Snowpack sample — Buffalo Mountain, Silverthorne, Colorado, USA (1/25/25, 10:11 AM MST)
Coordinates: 39.6222, -106.1139
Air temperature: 22 °F
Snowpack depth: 110 cm
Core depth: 10 cm
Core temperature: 46.4 °F
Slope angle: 12°, slope face: 102°
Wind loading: high
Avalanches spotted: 0
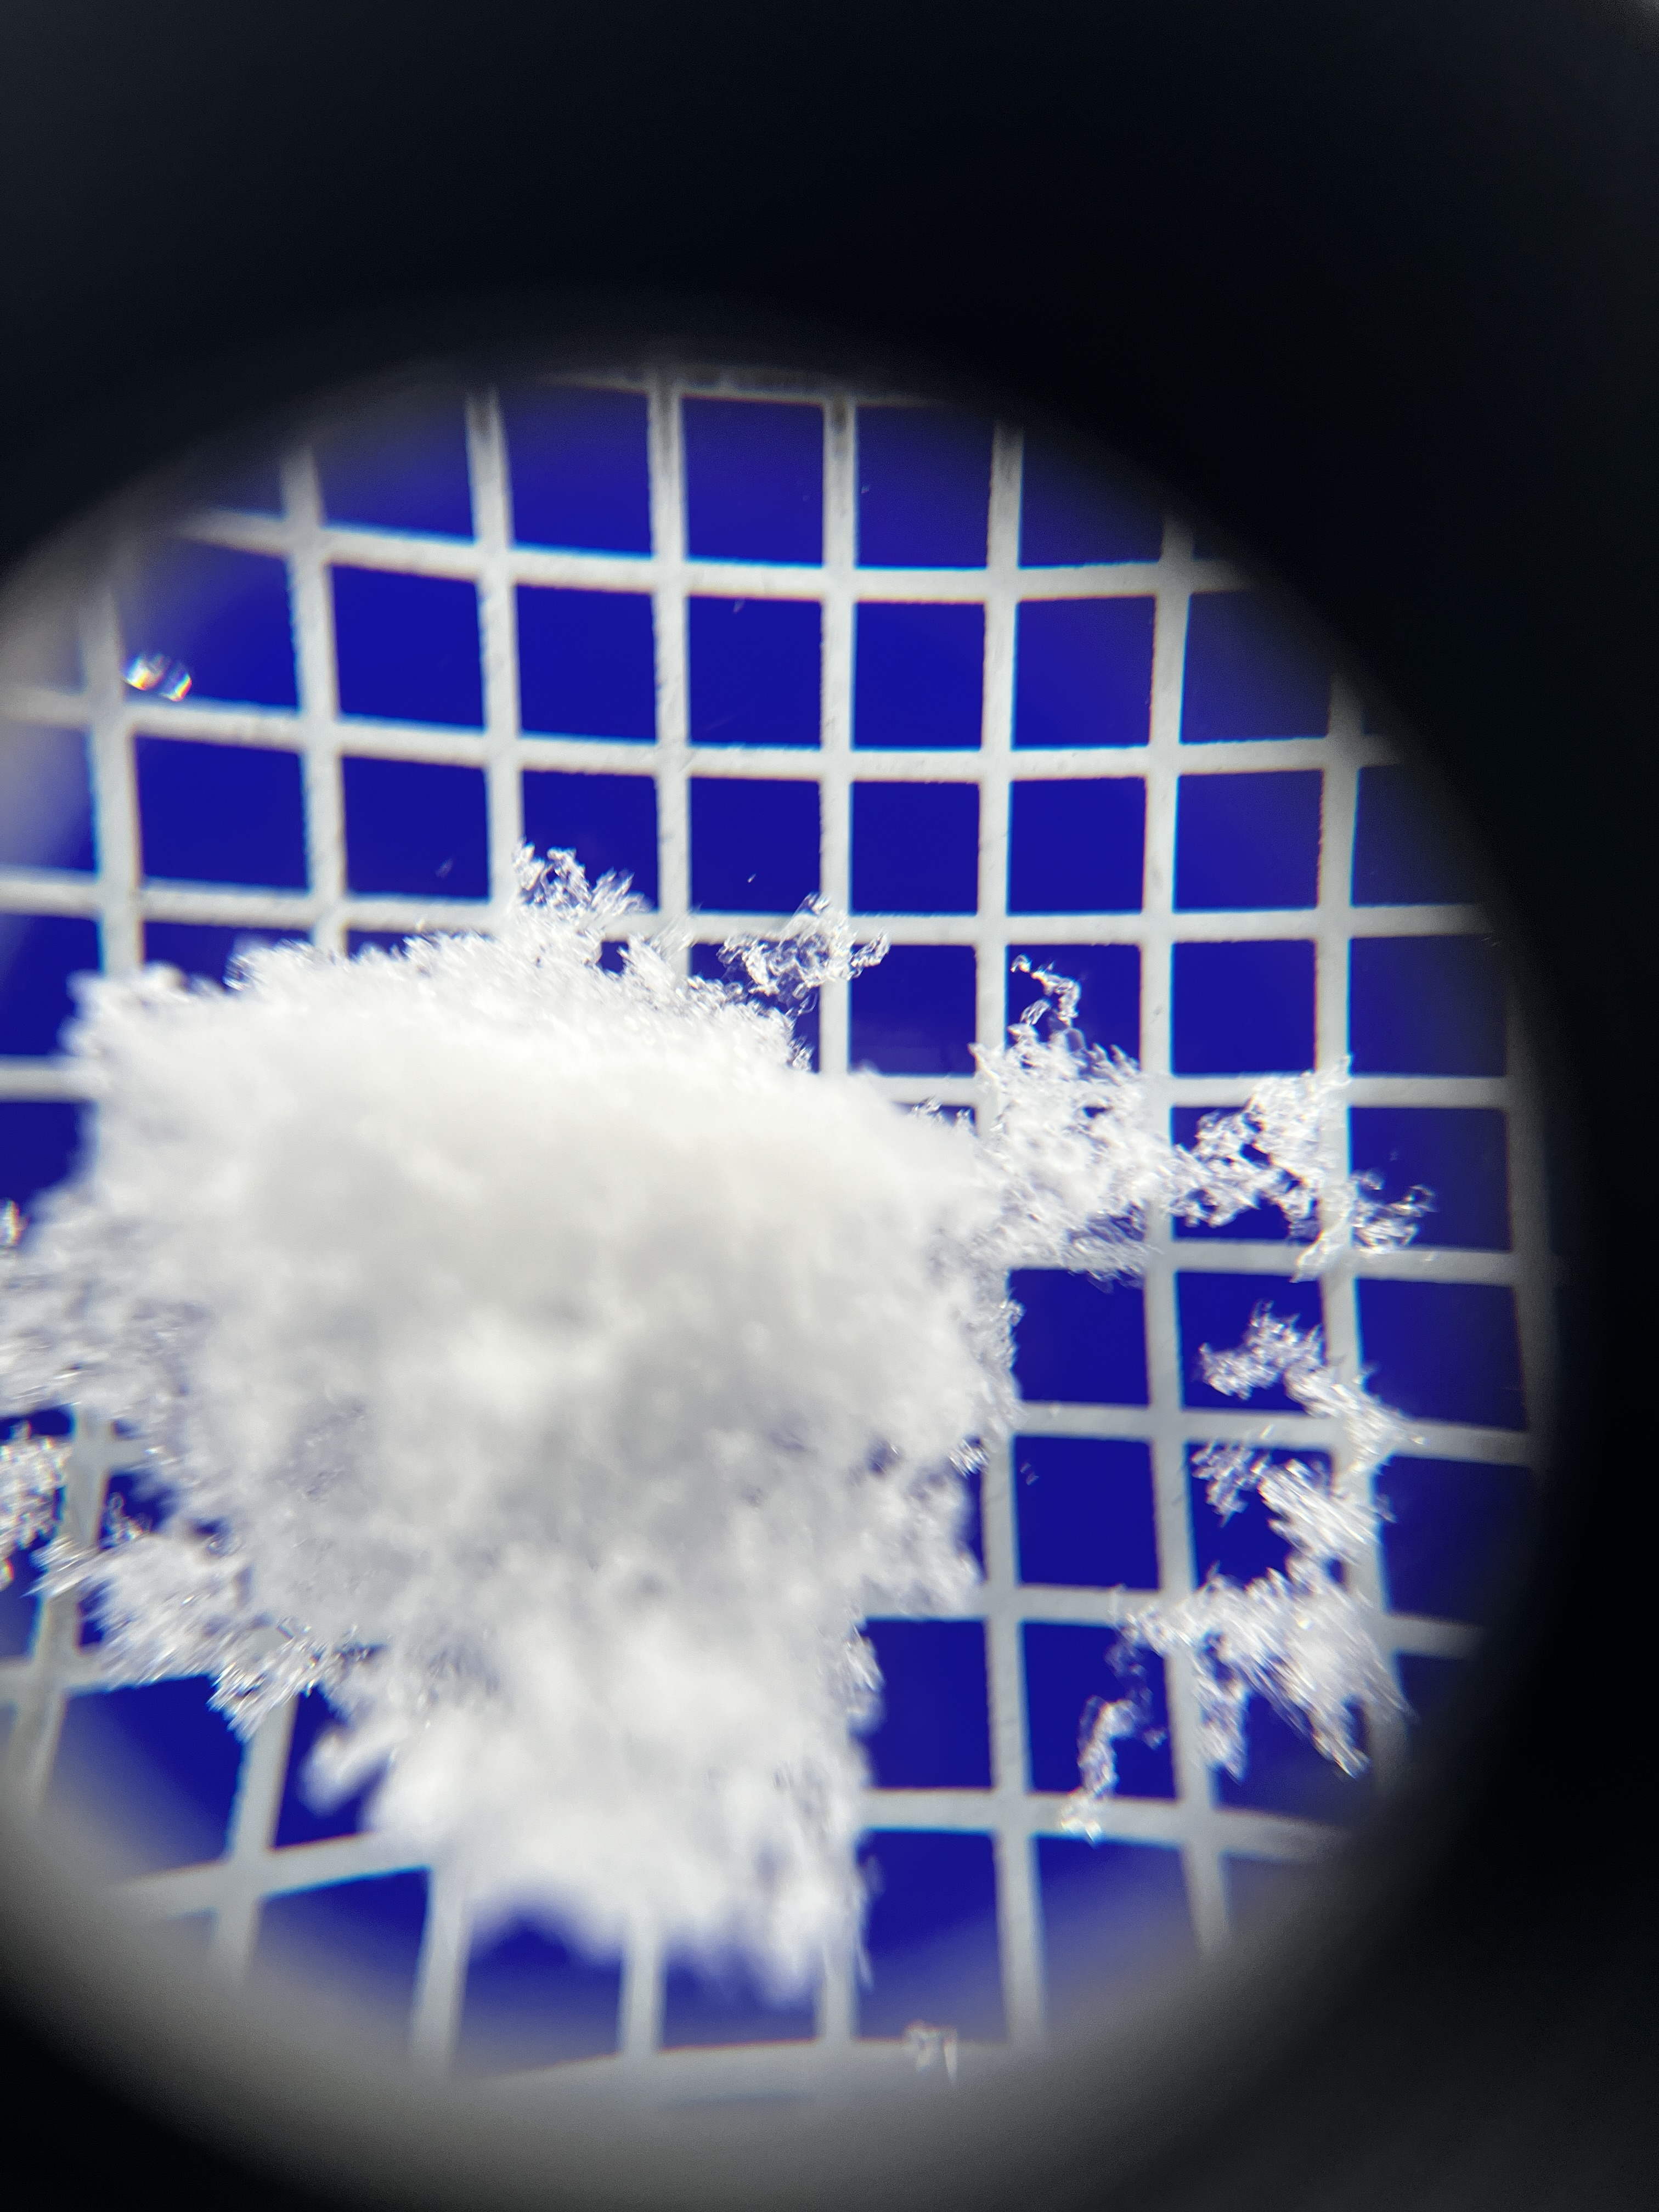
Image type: magnified_profile
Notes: No avalanches nearby, collected on the outskirts of a fire break 15 meters from the treeline, on way to Buffalo and Red Mountain